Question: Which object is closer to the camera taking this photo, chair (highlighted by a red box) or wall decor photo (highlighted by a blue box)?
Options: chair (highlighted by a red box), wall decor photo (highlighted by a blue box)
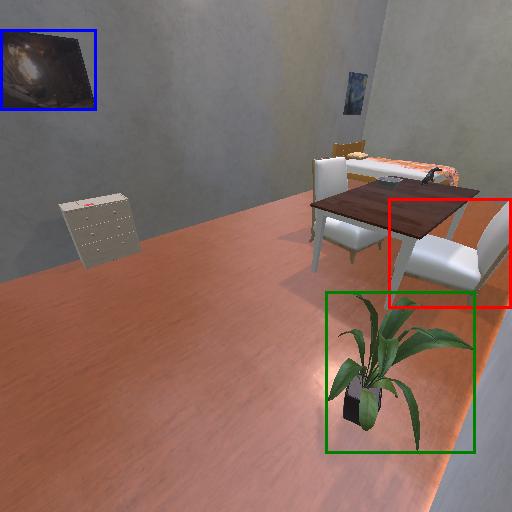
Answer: chair (highlighted by a red box)